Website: home-depot
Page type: account-dashboard
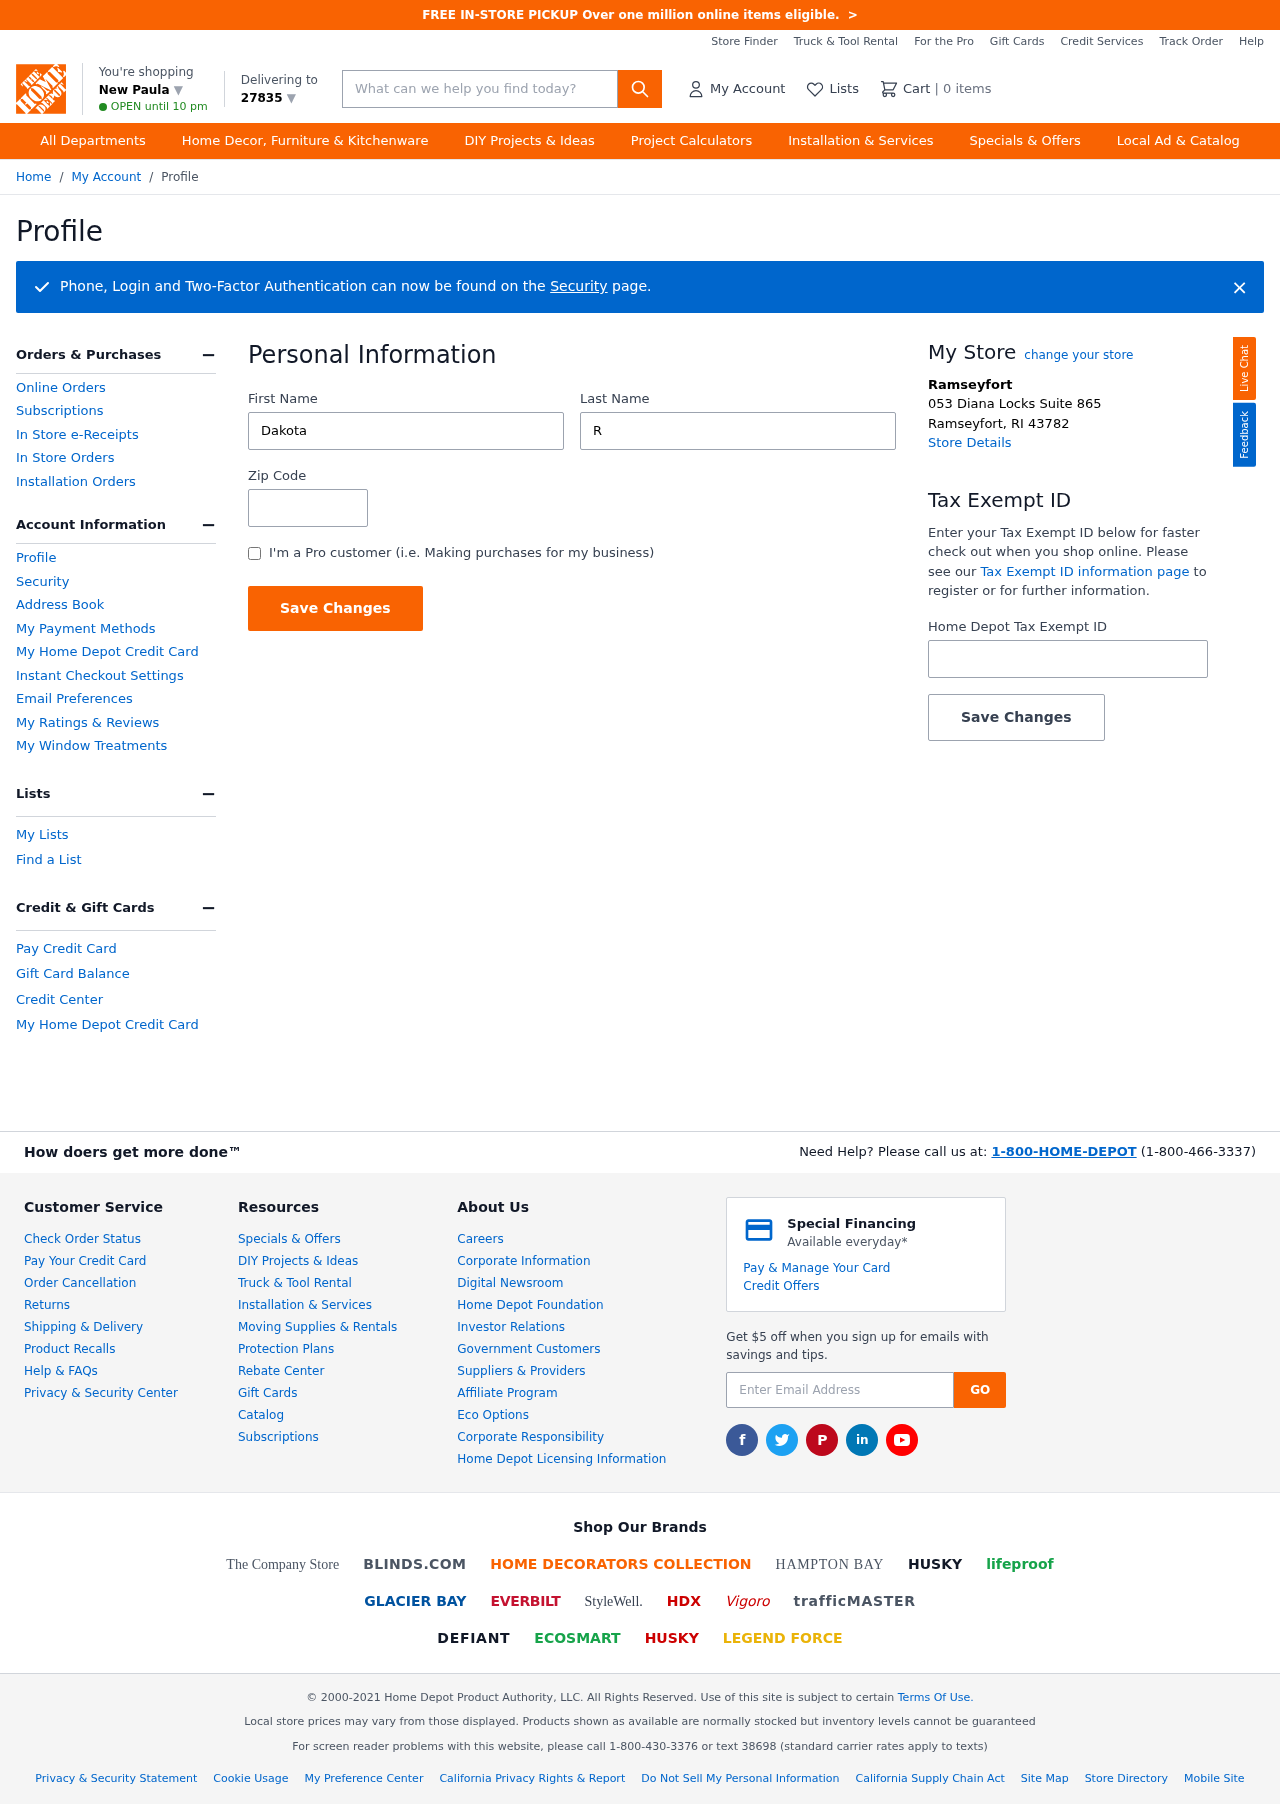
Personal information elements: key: PII_CITY
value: New Paula ▼
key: PII_FIRSTNAME
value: Dakota
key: PII_LASTNAME
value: Rogers
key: PII_LOCATION1_CITY
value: Ramseyfort
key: PII_LOCATION1_CITY_STATE_ZIP
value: Ramseyfort, RI 43782
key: PII_LOCATION1_STREET
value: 053 Diana Locks Suite 865
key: PII_POSTCODE
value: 27835 ▼
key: PII_POSTCODE
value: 27835
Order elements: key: ORDER_NUM_ITEMS
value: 0
Search elements: key: HEADER_SEARCH
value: What can we help you find today?